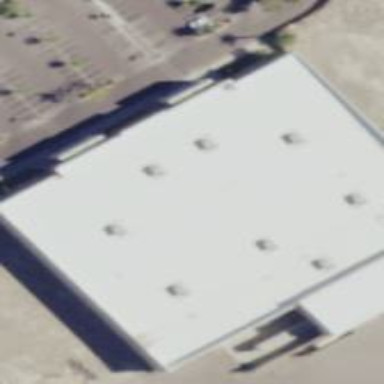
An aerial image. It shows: Department store building.